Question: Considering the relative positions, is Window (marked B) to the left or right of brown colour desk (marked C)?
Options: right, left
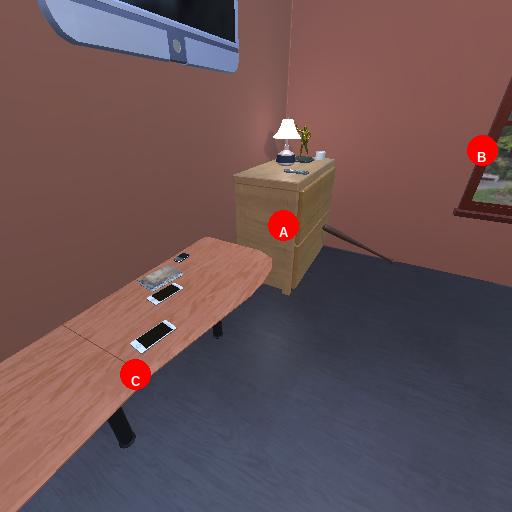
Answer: right